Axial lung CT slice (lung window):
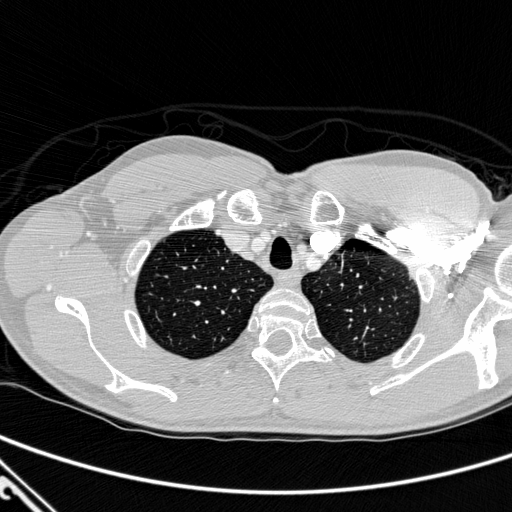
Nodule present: no